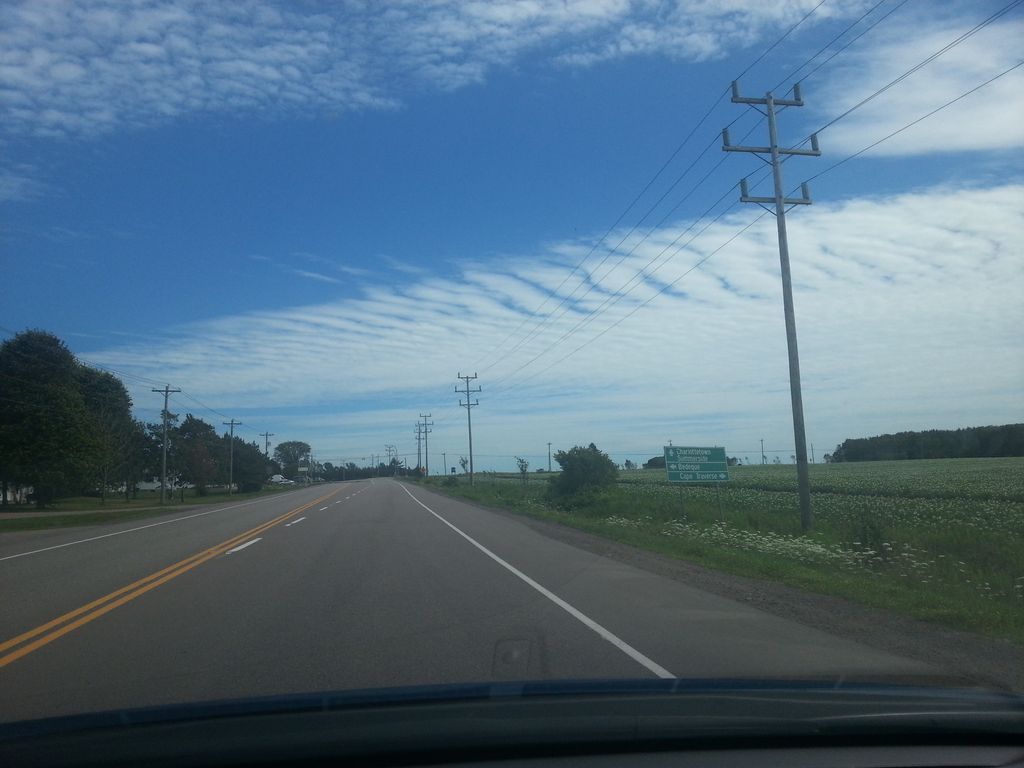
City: charlottetown